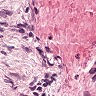
Metastatic tissue present: no